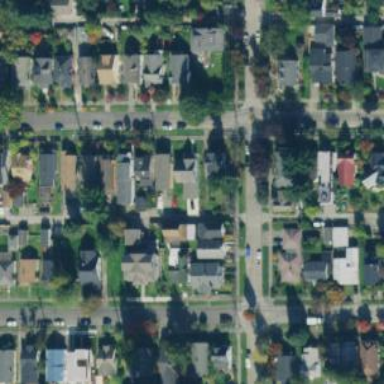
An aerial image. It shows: Residential road with separate sidewalk.